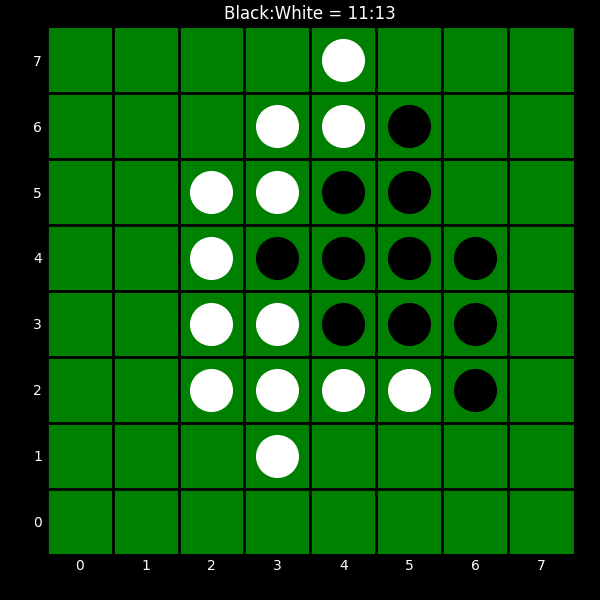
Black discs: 11
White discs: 13